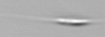
Label: Cylindrotheca_morphotype1